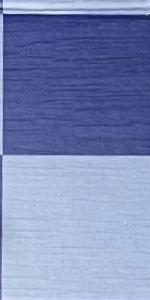
Label: Empty